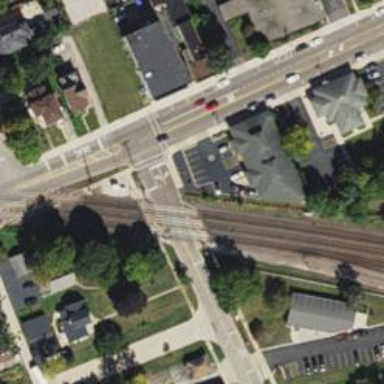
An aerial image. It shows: Railway crossing.